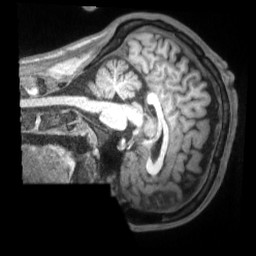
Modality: T1w
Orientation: sagittal
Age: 18
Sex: male